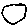
Label: circle